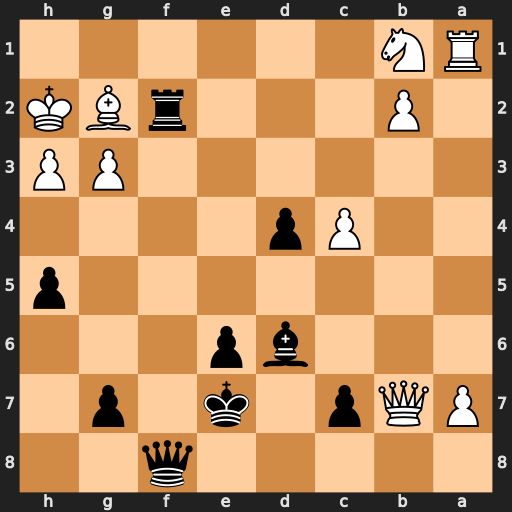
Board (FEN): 5q2/PQp1k1p1/3bp3/7p/2Pp4/6PP/1P3rBK/RN6
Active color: b
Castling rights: -
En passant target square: -
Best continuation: Bxg3+ Kg1 Rf1+ Bxf1 Qf2+ Kh1 Qxf1#